Interaction volume radius: 5 \u00c5
Interaction volume height: 10 \u00c5
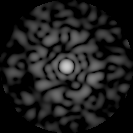
Disorder parameter: 0.8461